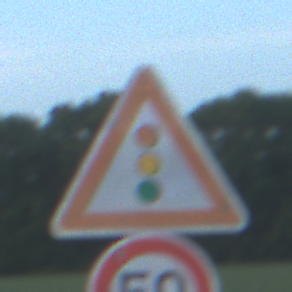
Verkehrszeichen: Lichtzeichenanlage
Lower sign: Geschwindigkeit50
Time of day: SunriseSunset
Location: Outdoor (Nature)
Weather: PartlyCloudy
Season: NotSpecified
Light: Natural